Field crop: maize
Growth stage: 2
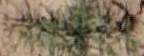
Species: salsola